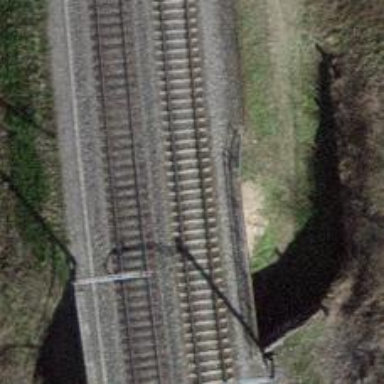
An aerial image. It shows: Railway track with contact line for electrification.